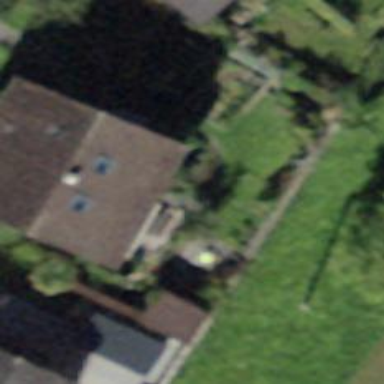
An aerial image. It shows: Gabled roof house.